Question:
I got the error while using Material-UI in react
'''
<Grid container justify="center">
<Box className={classes.box}>
<Grid item className={classes.item1}>
<Typography variant="h5" className={classes.loginTitle}>
Login
</Typography>
<Typography variant="body1" className={classes.subTitle}>
to continue to Program
</Typography>
</Grid>
{renderForm(window.location.pathname)}
<Grid
item
className={classes.component}
alignItems="center"
justify="space-between"
>
<Typography
variant="body2"
color="primary"
className={classes.createAccountLink}
>
<Link
style={{ cursor: "pointer" }}
onClick={(e) => e.preventDefault()}
>
Create account
</Link>
</Typography>
<Button
variant="contained"
color="primary"
disableElevation
className={classes.btn}
>
Login
</Button>
</Grid>
'''
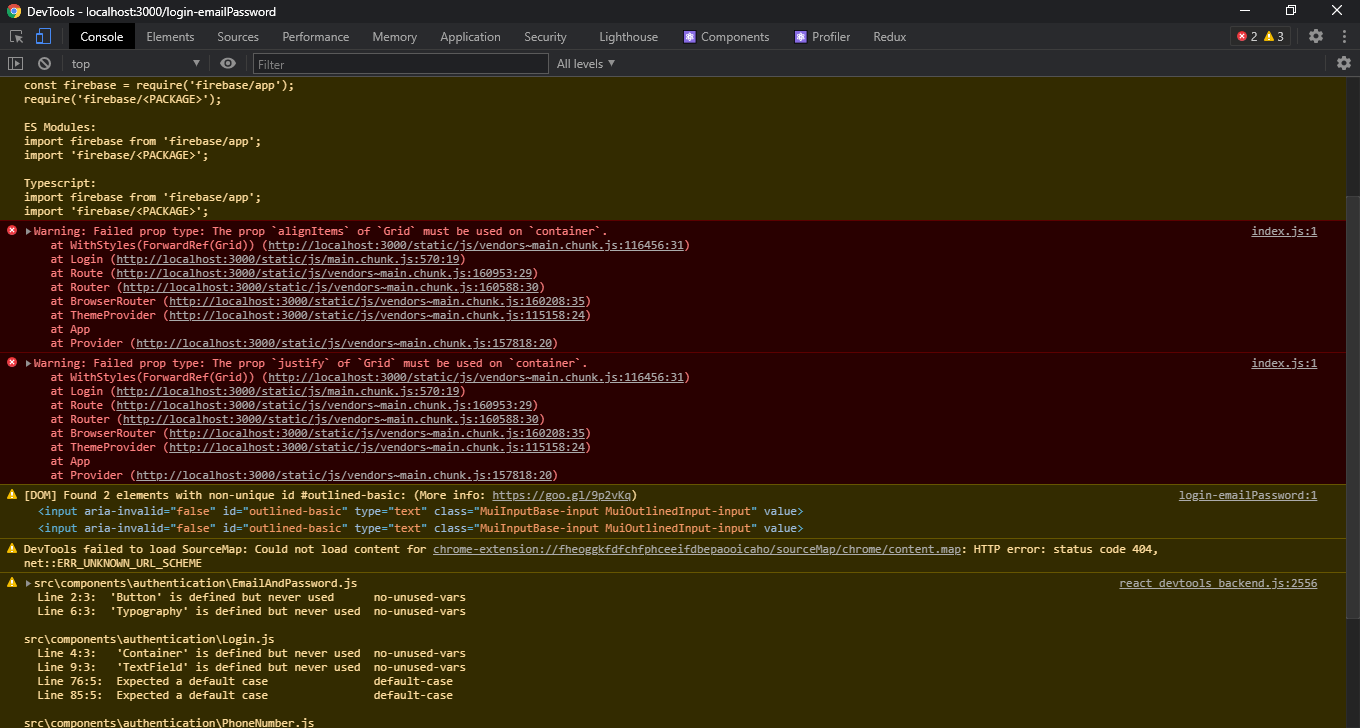
Answer: 'Grid' uses CSS flexbox for layout. You cannot set 'alignItems' in a 'Grid' item, it must be placed in a 'Grid' container. See <URL> interactive example to know how to use 'alignItems' in
'Grid'.
'''
// invalid
<Grid container>
<Grid item alignItems="center">
</Grid>
</Grid>
'''
'''
// valid
<Grid container alignItems="center">
<Grid item>
</Grid>
</Grid>
'''